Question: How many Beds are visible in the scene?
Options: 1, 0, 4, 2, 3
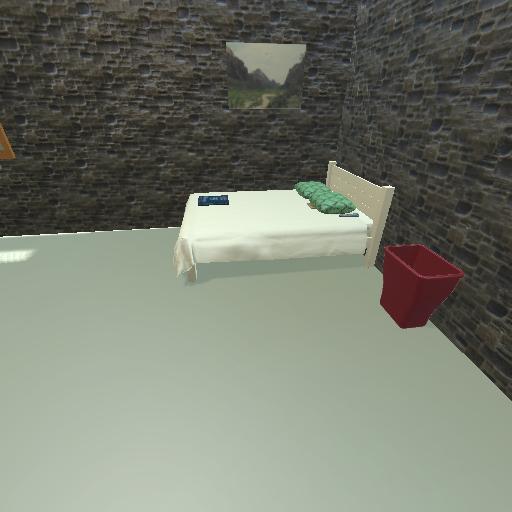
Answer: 1